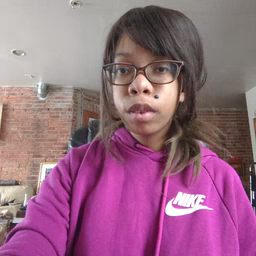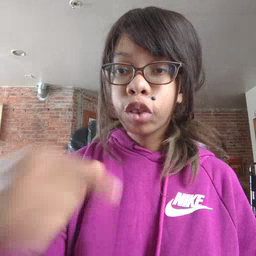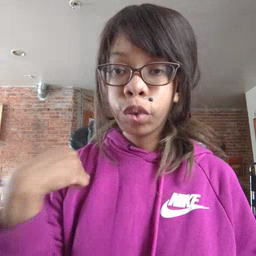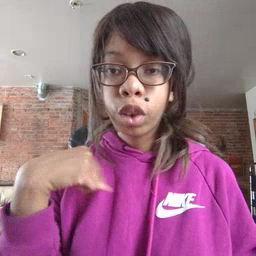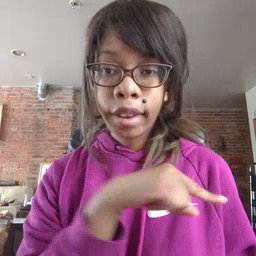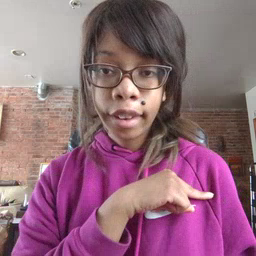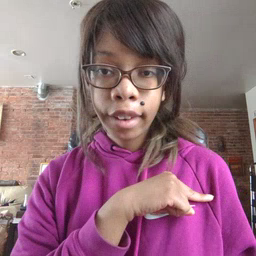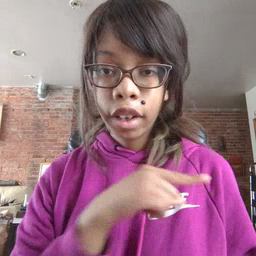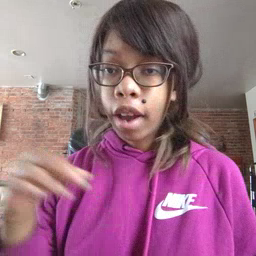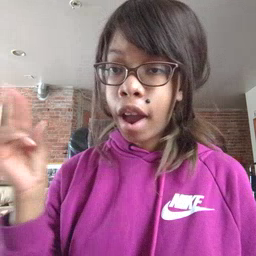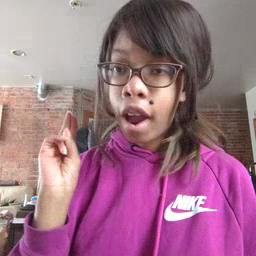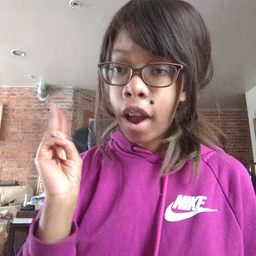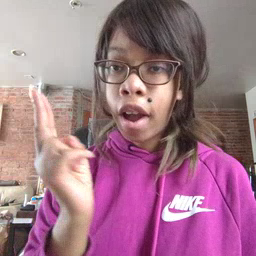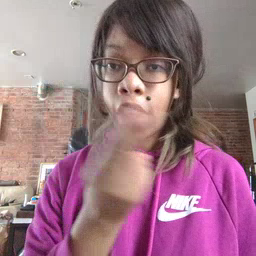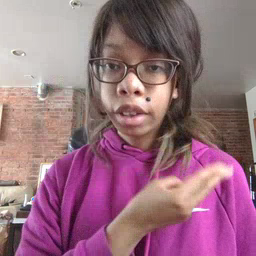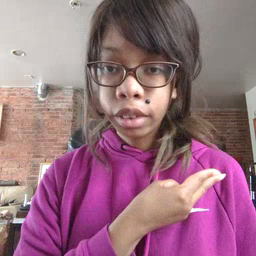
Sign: weus